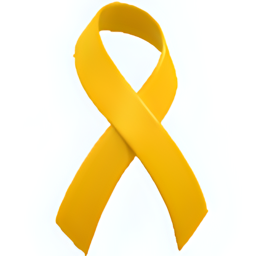
Name: reminder ribbon
Emoji: 🎗
Group: Activities
Sub-group: event